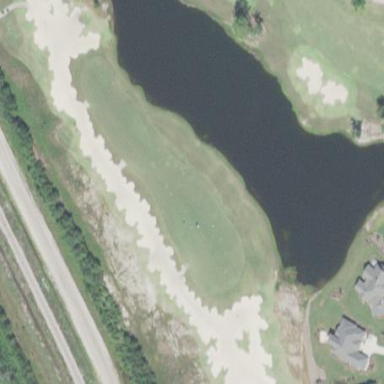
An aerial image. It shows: Sand bunker on golf course.